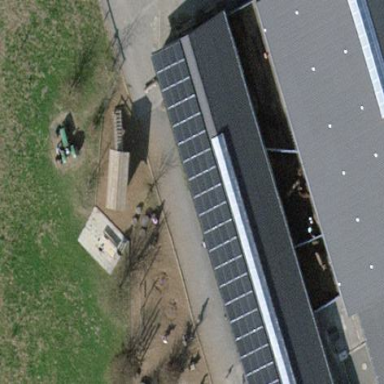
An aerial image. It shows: Cowshed building.